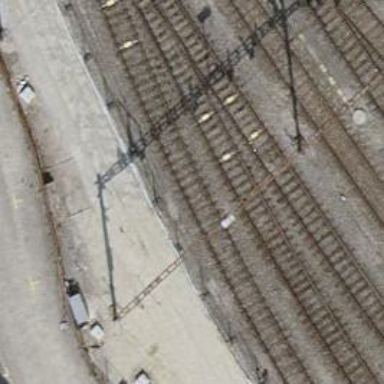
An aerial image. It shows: Electrified rail siding with contact line.